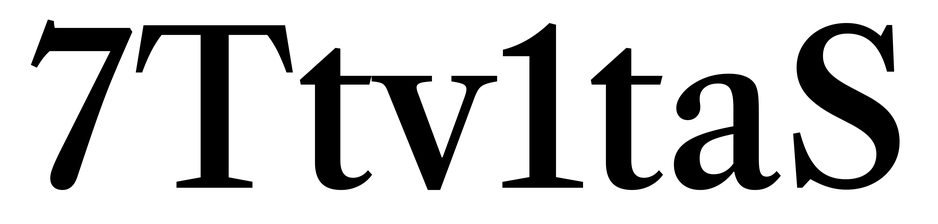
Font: LibreCaslonText_Medium